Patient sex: M
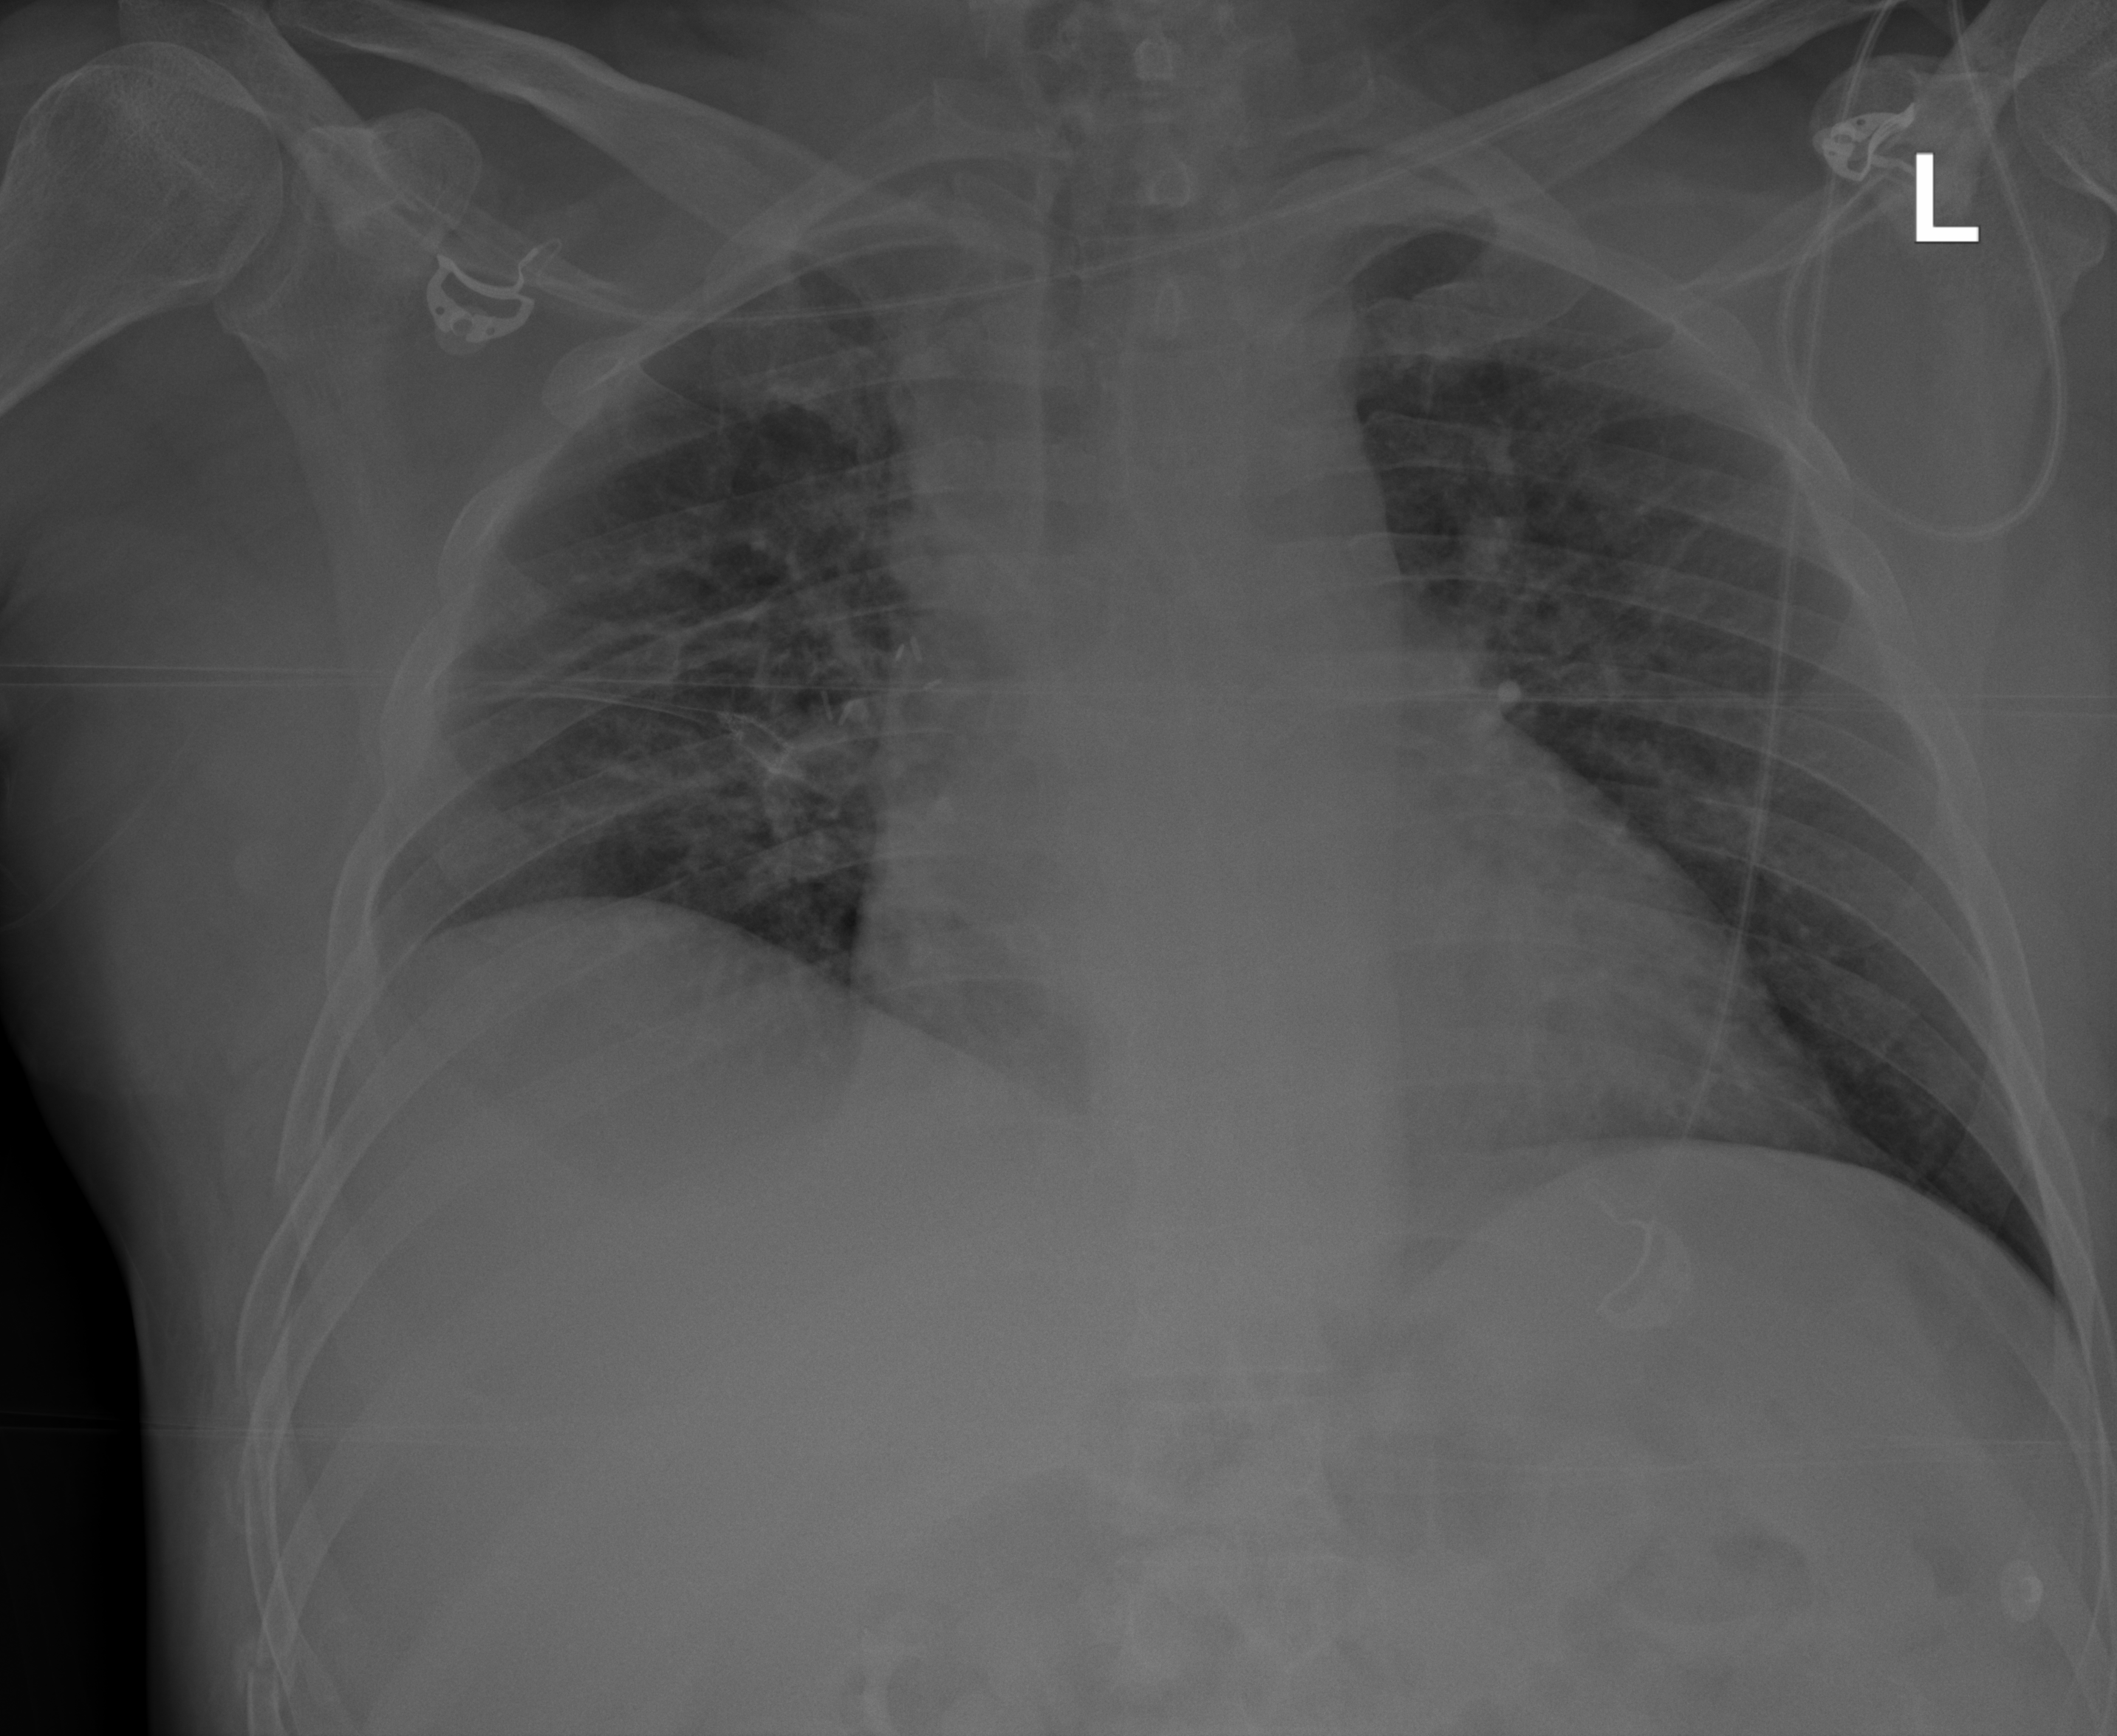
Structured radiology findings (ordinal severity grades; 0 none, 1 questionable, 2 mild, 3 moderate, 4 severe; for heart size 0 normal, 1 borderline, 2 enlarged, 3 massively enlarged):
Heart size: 2
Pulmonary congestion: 2
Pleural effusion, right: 0
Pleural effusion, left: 0
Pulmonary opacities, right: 2
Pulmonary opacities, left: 0
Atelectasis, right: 2
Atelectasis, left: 0